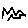
Label: zigzag